Field crop: tomato
Growth stage: 1
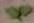
Species: solanum